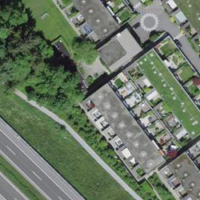
EUNIS habitat code: 57
Species observed at this site:
Vicia sepium
Echium vulgare
Acer pseudoplatanus